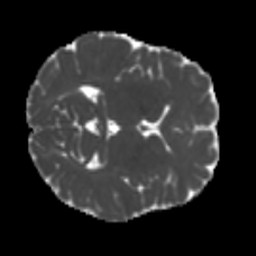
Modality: MD
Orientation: axial
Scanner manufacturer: siemens
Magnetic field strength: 3 T
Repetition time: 4 s
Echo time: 0.0594 s